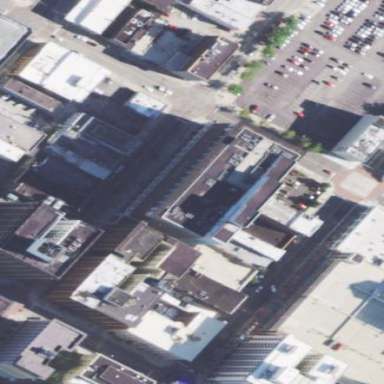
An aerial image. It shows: Commercial building with red facade.